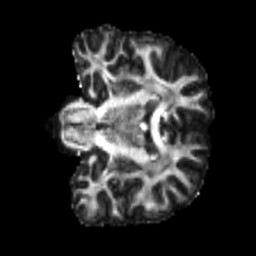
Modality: FA
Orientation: coronal
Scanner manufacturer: siemens
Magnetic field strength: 3 T
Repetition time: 4 s
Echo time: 0.0594 s